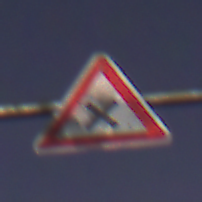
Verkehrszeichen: KreuzungOderEinmuendung
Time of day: Night
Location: Outdoor (Suburban)
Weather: PartlyCloudy
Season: NotSpecified
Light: Artificial